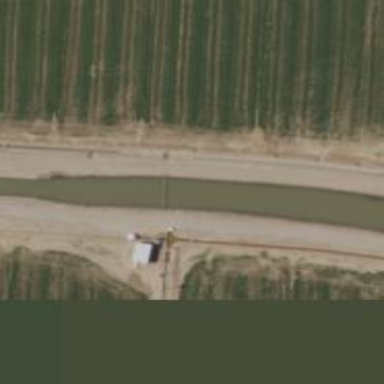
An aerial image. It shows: Sluice gate on waterway.